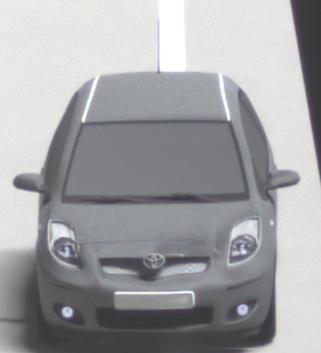
Make: Toyota
Model: Yaris 1.0
Detailed model: Yaris (XP13)
Model produced from: 2011/10
Model produced until: 2014/08
Doors: 3
Color: gray
Road condition: dry road
Daytime: not specified
Contrast: high contrast